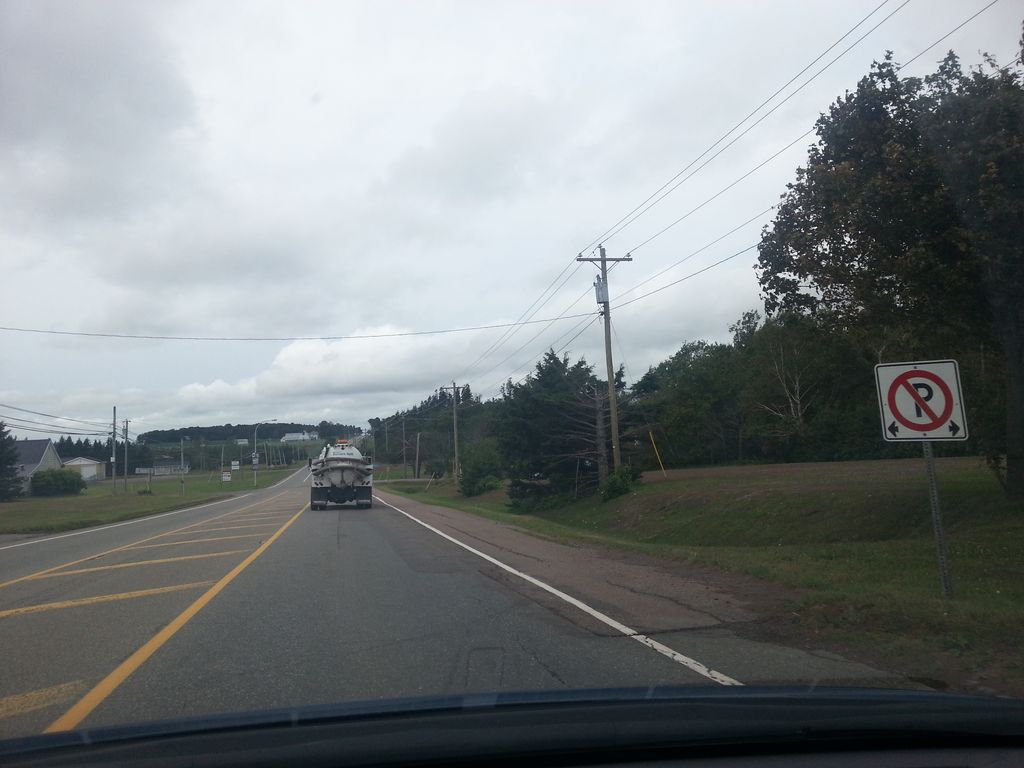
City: charlottetown